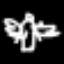
Label: angel